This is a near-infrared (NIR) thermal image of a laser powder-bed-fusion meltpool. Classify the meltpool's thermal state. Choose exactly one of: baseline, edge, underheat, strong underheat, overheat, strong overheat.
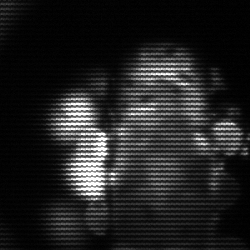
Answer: strong underheat